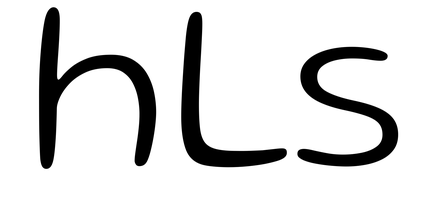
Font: Gluten_ExtraLight